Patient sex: M
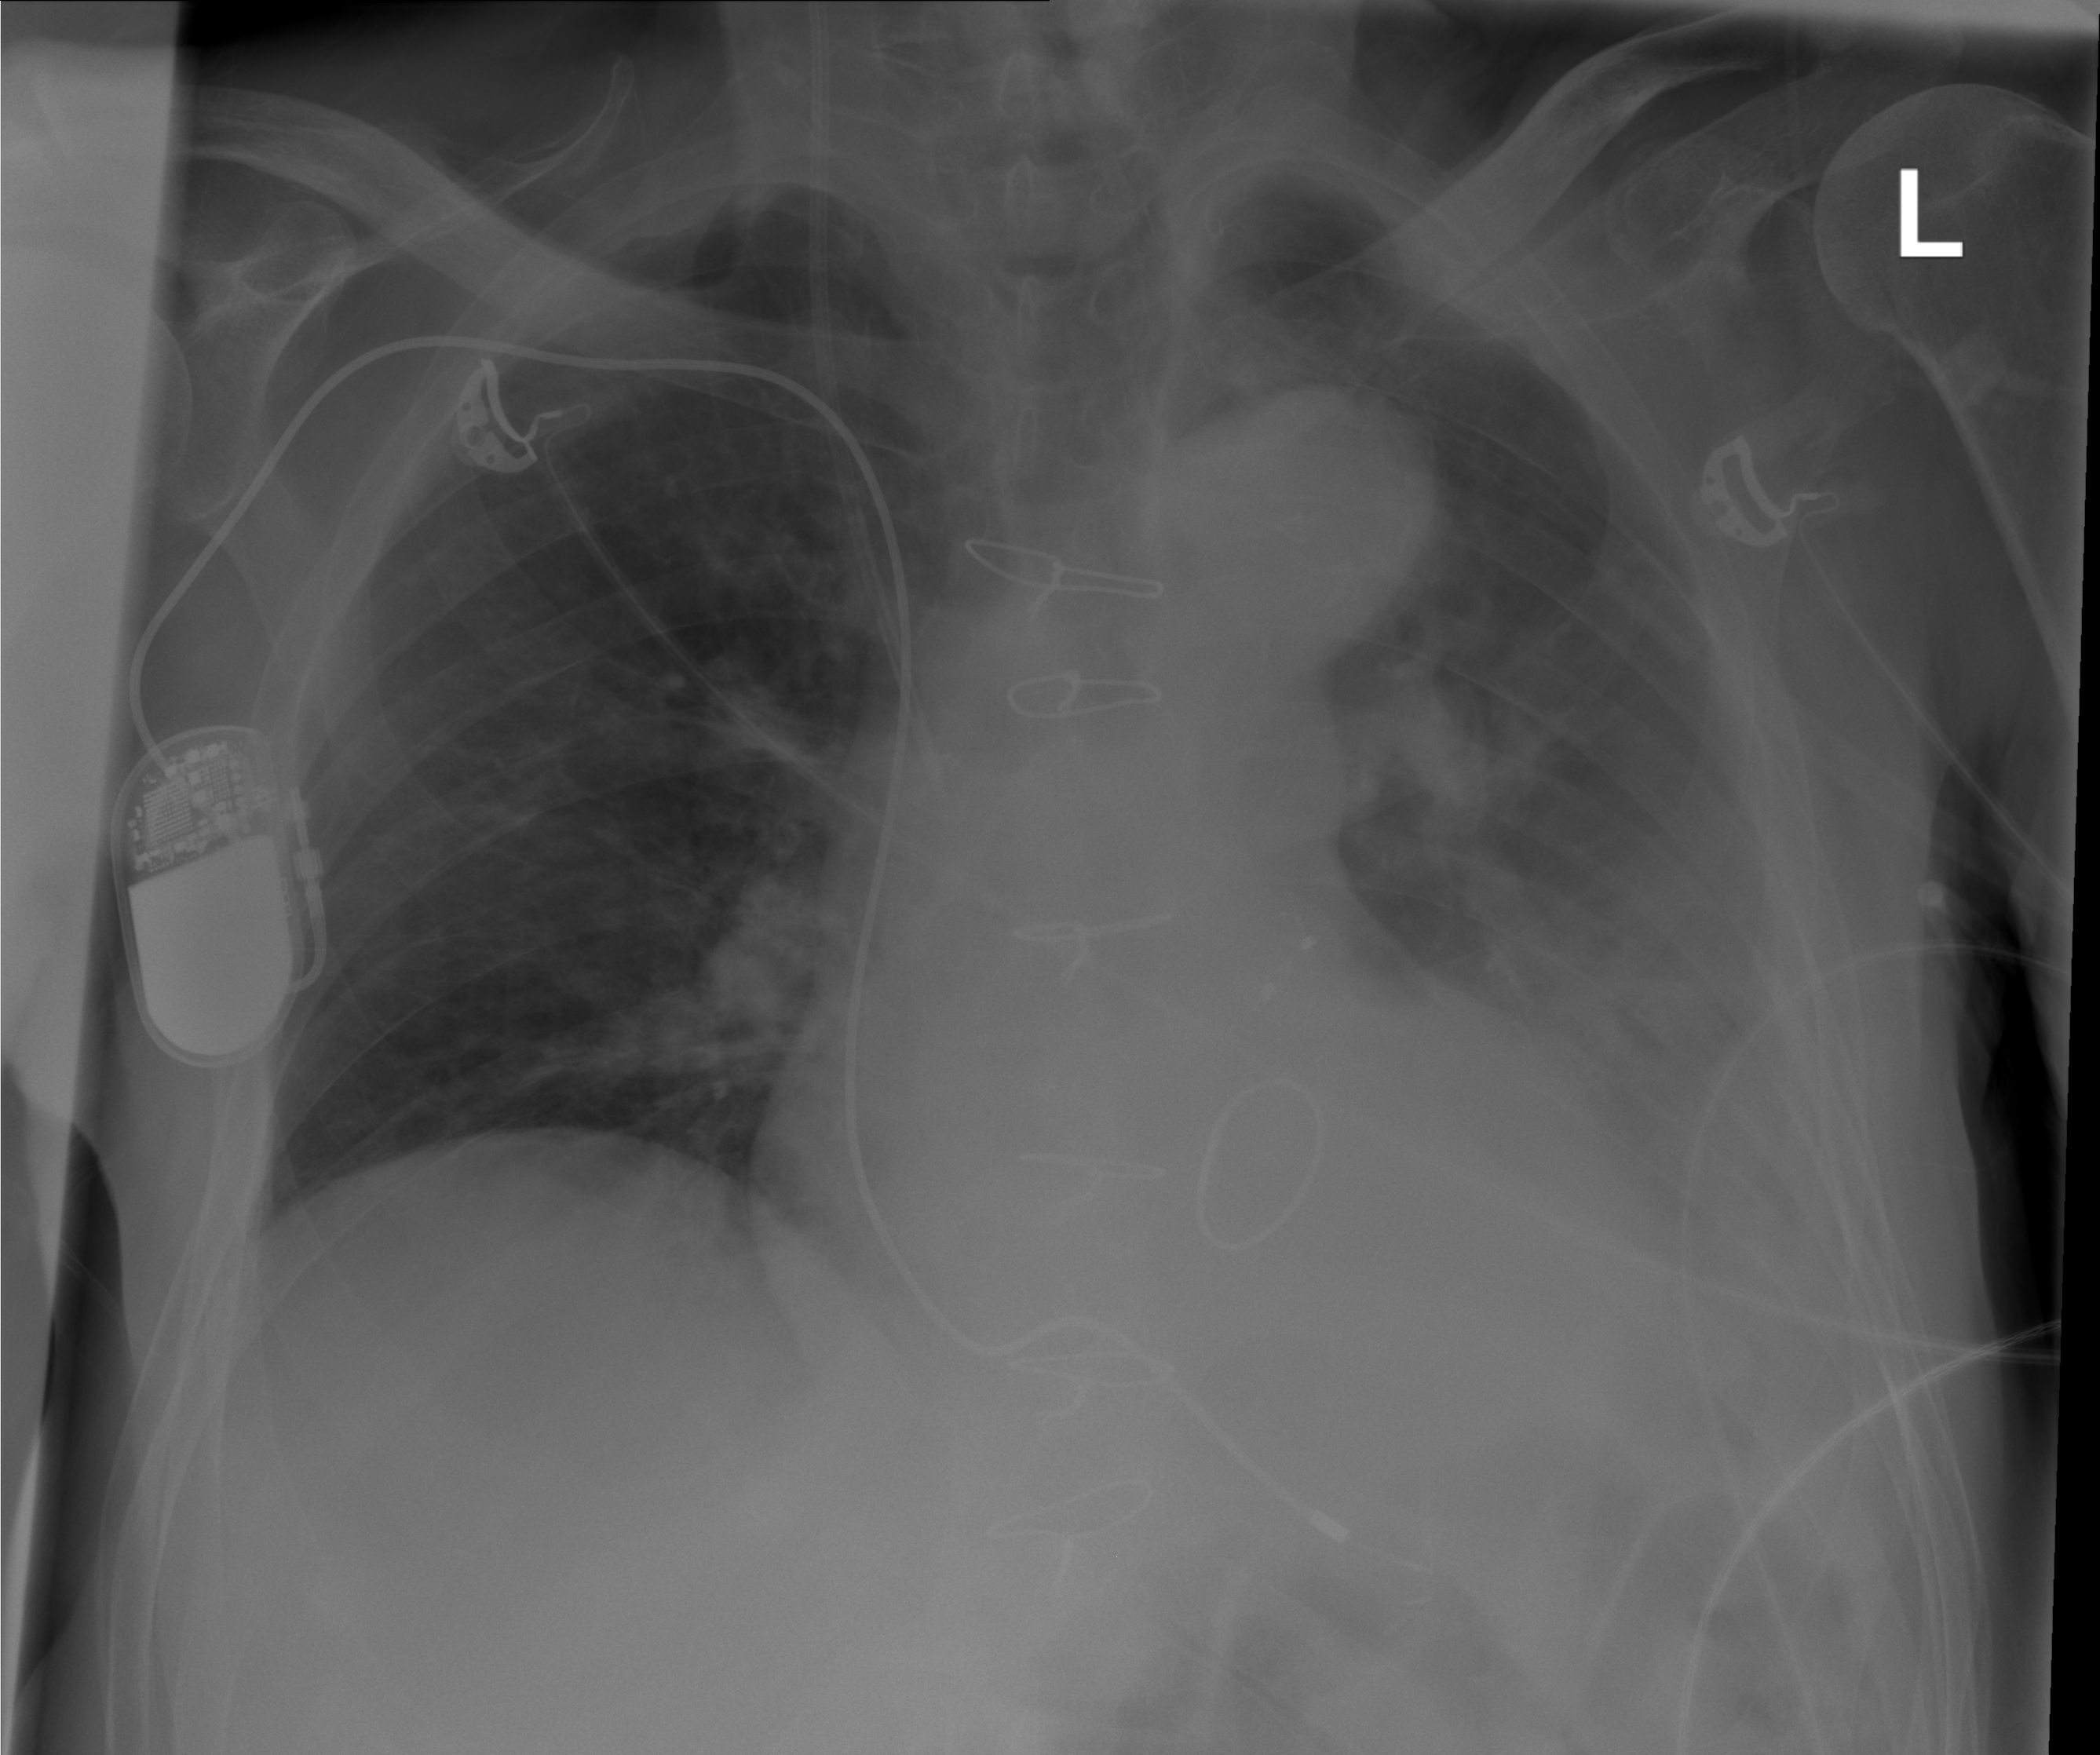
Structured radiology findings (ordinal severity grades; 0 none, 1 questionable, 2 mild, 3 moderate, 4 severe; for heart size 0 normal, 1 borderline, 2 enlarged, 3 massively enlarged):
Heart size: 2
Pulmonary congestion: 0
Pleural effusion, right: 0
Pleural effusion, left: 2
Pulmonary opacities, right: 0
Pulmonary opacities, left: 2
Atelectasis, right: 0
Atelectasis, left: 2